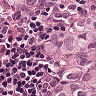
Metastatic tissue present: yes